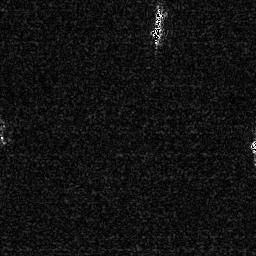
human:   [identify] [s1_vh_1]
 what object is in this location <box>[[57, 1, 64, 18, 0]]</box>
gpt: <ref>1 medium ship at the top</ref>